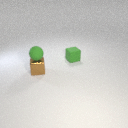
small brown metal cube in front of small green rubber cube